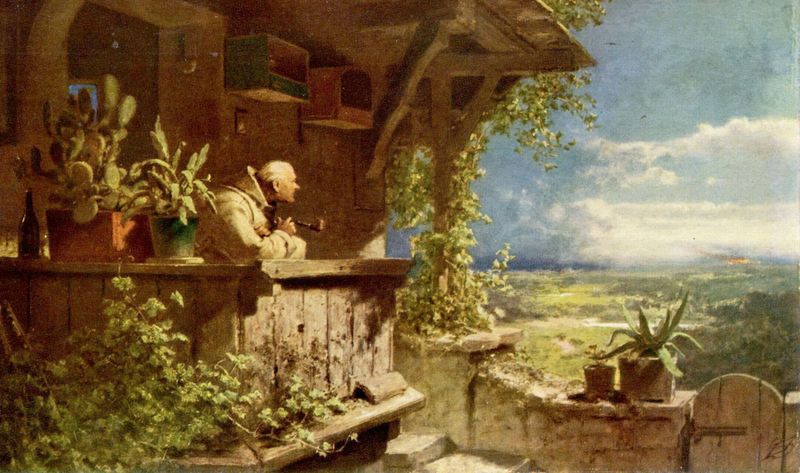
Titel: Verdächtiger Rauch
Künstler: Carl Spitzweg
Standort: Augsburg
Institution: (Privatbesitz)
Schlagwörter: baum, blau, blätter, feuer, gemälde, gewitter, himmel, mann, schatten, weiß, wolken, bäume, gelb, grün, landschaft, ocker, stadt, braun, fenster, grau, holz, licht, nase, orange, profil, schwarz, tür, ausblick, blick, dach, gebäude, gras, haus, rot, schloss, wiese, wolke, beige, flasche, wand, arm, arme, stein, einsamkeit, felder, ferne, horizont, natur, weite, brüstung, büsche, hütte, rauch, sonne, wiesen, kutte, mantel, blatt, pflanze, pflanzen, kinn, tal, wald, garten, ranken, aussicht, balkon, blumentopf, terrasse, topf, ruhe, alter mann, sonnenlicht, mauer, gelände, steinmauer, stille, romantik, brand, lehnen, treppe, treppen, unwetter, wetter, pfeife, rauchen, balken, geländer, palme, stufe, stufen, nachdenklich, aufstützen, sein, tor, gestalt, blumentöpfe, töpfe, eingang, spitzweg, veranda, alter, idyll, dachstuhl, topfpflanze, efeu, pforte, raucher, mönch, schräge, agave, aloe, aloe vera, kakteen, kaktus, kletterpflanze, holzbank, zwielicht, ballustrade, topfpflanzen, weich, käfig, vogelbauer, vogelkäfig, reben, weinflasche, holzhaus, schanier, kaputze, kapuze, gebälk, erwartung, tabak, mäuerchen, gartentor, käfige, einsiedler, kakten, vogelhaus, vogelhäuschen, graten, erwarten, blick in die ferne, züchten, hausjacke, hinmmel, h tte, himmel kaktus, vogelkäfige, blickj, aler mann, blummentopf, vogelkästen, aloe veral